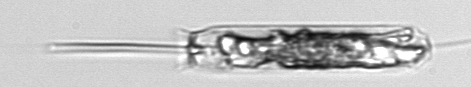
Label: Ditylum_brightwellii